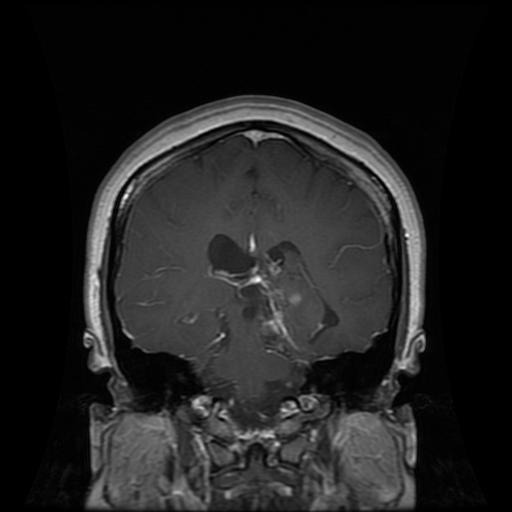
Label: glioma